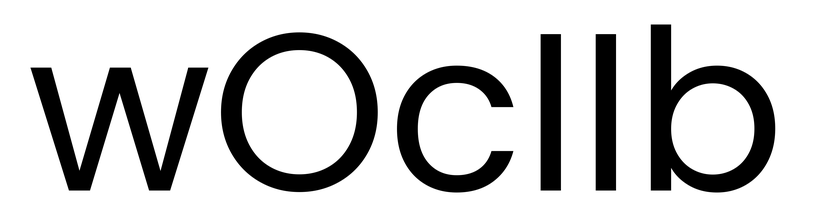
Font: Poppins-Regular